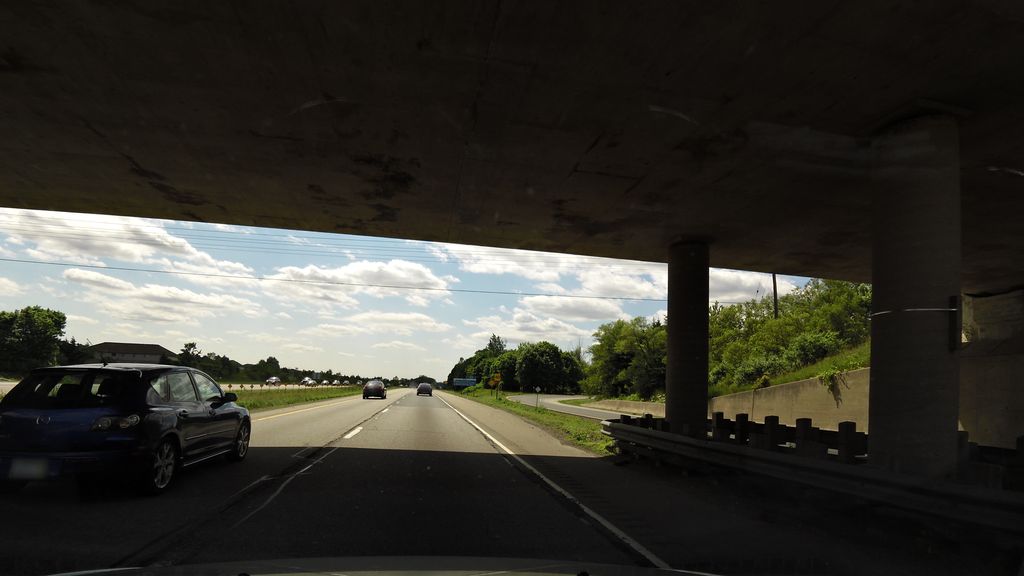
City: hamilton